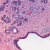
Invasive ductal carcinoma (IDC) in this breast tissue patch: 0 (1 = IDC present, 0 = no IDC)